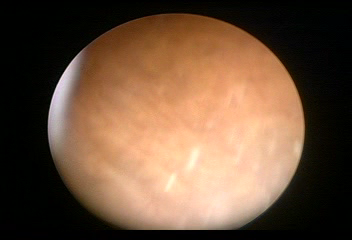
Modality: WLC
Class: Normal mucosa
Bladder cancer association: No